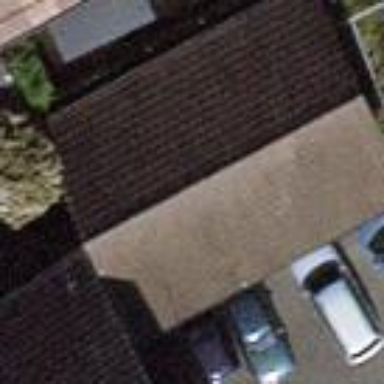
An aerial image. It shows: Garage.